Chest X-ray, PA view. Patient: 72 years old, sex F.
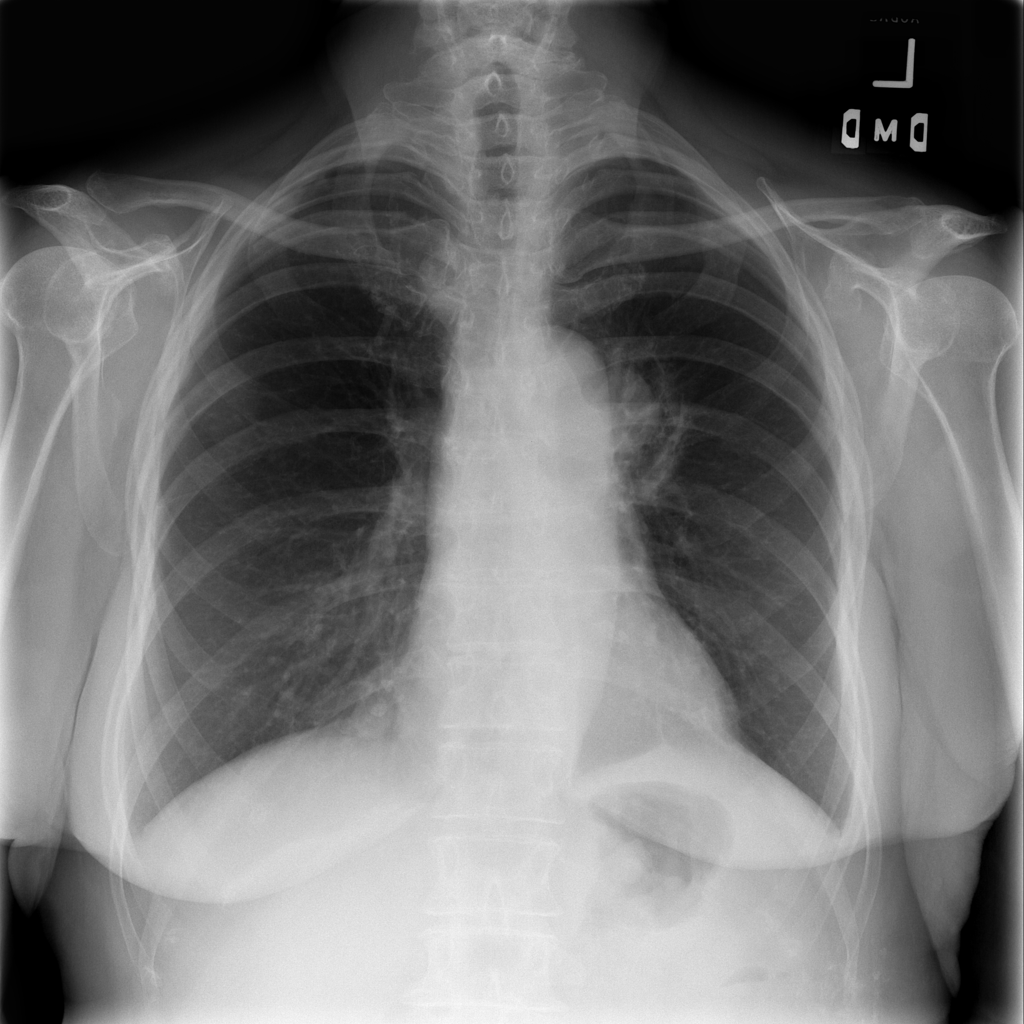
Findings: Infiltration, Mass, Nodule